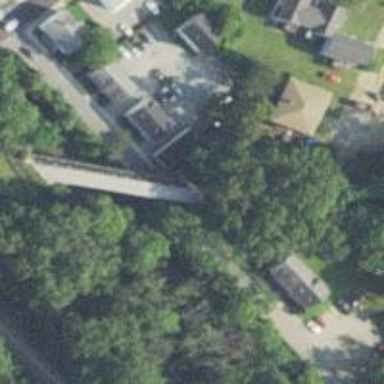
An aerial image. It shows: Cycleway passing over abandoned railway bridge.